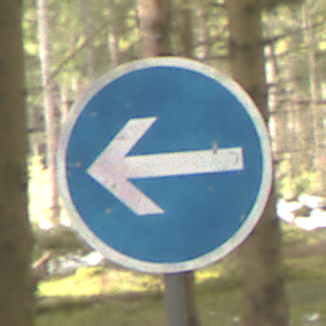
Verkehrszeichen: VorgeschriebeneFahrtrichtungHierLinks
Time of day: MorningAfternoon
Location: Outdoor (Nature)
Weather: Overcast
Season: Winter
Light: Natural